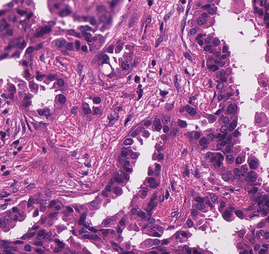
Tumor epithelial tissue: yes
Tumor-associated stroma tissue: yes
Normal tissue: no